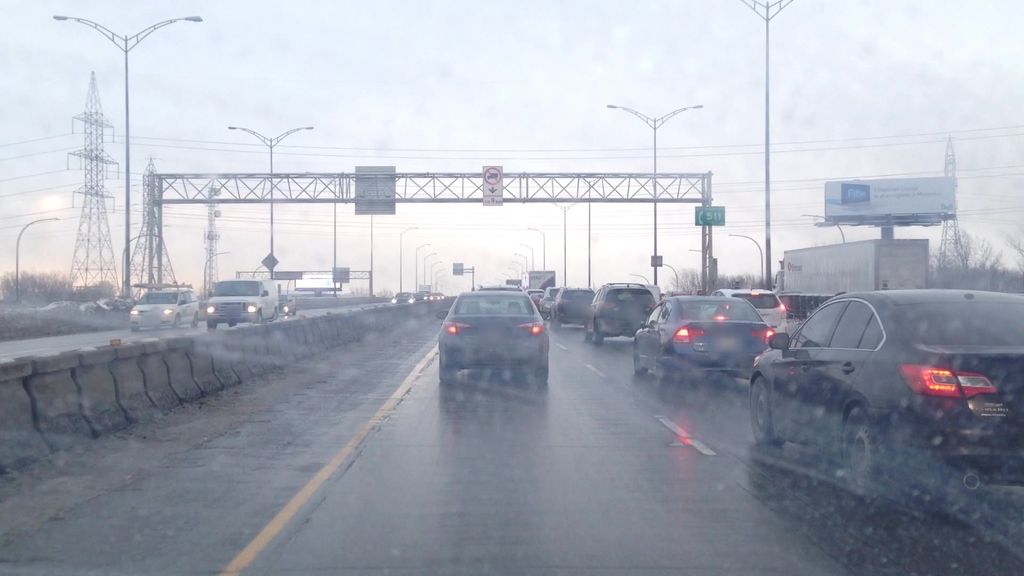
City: montreal